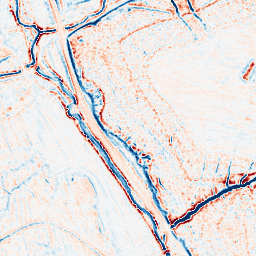
Category: edge_preserving
Decomposition family: bilateral
Decomposition parameters: d: 9
sigma_color: 50
sigma_space: 100
Upsampling method: sinc_blackman
Upsampling parameters: scale: 2
kernel_size: 8
Upsampling scale: 2